Question: I am writing a dictionary application, and i am trying to import raw data from strings, one string per word. Amongst other things, the raw input strings contain the names of the parts of speech the corresponding word belongs to. In my datamodel I have a separate entity for 'Word's and 'PartOfSpeech', and i want to create one entity of the type 'PartOfSpeech' for each unique part of speech there may be in the input strings, and establish the relationships from the 'Word's to the relevant pars of speech. The 'PartOfSpeech' entity has just one Atribute, 'name', and one-to-many relationship to the 'Word':

My first implementation of getting unique 'PartOfSpeech' entities involved caching them in a mutable array and filtering it each time with a predicate. It worked, but it was slow. I decided to speed it up a bit by caching the PartsOfSpeech in an NSDictionary, and now when i try and save the datastore after the import, i get the error "Cannot save objects with references outside of their own stores.". It looks like the problem is in the dictionary, but how can i solve it?
Here is the code that worked:
(in both sniplets 'managedObjectContext' is an ivar, and 'processStringsInBackground:' method runs on a background thread using 'performSelectorInBackground:withObject:' method)
'''
- (void) processStringsInBackground:(NSFetchRequest *)wordStringsReq {
NSError *err = NULL;
NSFetchRequest *req = [[NSFetchRequest alloc] init];
[req setEntity:[NSEntityDescription entityForName:@"PartOfSpeech" inManagedObjectContext:managedObjectContext]];
err = NULL;
NSMutableArray *selectedPartsOfSpeech = [[managedObjectContext executeFetchRequest:req error:&err] mutableCopy];
NSPredicate *p = [NSPredicate predicateWithFormat:@"name like[c] $name"];
// NSPredicate *formNamePredicate = [NSPredicate predicateWithFormat:<#(NSString *)predicateFormat#>]
...
for (int i = 0; i < count; i++){
...
currentPos = [self uniqueEntityWithName:@"PartOfSpeech" usingMutableArray:selectedPartsOfSpeech predicate:p andDictionary:[NSDictionary dictionaryWithObject:partOfSpeech forKey:@"name"]];
...
}
}
- (NSManagedObject *) uniqueEntityWithName:(NSString *) entityName usingMutableArray:(NSMutableArray *)objects predicate:(NSPredicate *)aPredicate andDictionary:(NSDictionary *) params {
NSPredicate *p = [aPredicate predicateWithSubstitutionVariables:params];
NSArray *filteredArray = [objects filteredArrayUsingPredicate:p];
if ([filteredArray count] > 0) {
return [filteredArray objectAtIndex:0];
}
NSManagedObject *newObject = [NSEntityDescription insertNewObjectForEntityForName:entityName inManagedObjectContext:managedObjectContext];
NSArray *dicKeys = [params allKeys];
for (NSString *key in dicKeys) {
[newObject willChangeValueForKey:key];
[newObject setPrimitiveValue:[params valueForKey:key] forKey:key];
[newObject didChangeValueForKey:key];
}
[objects addObject:newObject];
return newObject;
}
'''
And here is the same, but with caching using NSMutableDictionary, which fails to save afterwards:
'''
- (void) processStringsInBackground:(NSFetchRequest *)wordStringsReq {
NSError *err = NULL;
[req setEntity:[NSEntityDescription entityForName:@"PartOfSpeech" inManagedObjectContext:managedObjectContext]];
NSArray *selectedPartsOfSpeech = [managedObjectContext executeFetchRequest:req error:&err];
NSMutableDictionary *partsOfSpeechChache = [[NSMutableDictionary alloc] init];
for (PartOfSpeech *pos in selectedPartsOfSpeech) {
[partsOfSpeechChache setObject:pos forKey:pos.name];
}
...
for (int i = 0; i < count; i++){
...
currentPos = [self uniqueEntity:@"PartOfSpeech" withName:partOfSpeech usingDictionary:partsOfSpeechChache];
...
}
}
- (NSManagedObject *)uniqueEntity:(NSString *) entityName withName:(NSString *) name usingDictionary:(NSMutableDictionary *) dic {
NSManagedObject *pos = [dic objectForKey:name];
if (pos != nil) {
return pos;
}
NSManagedObject *newPos = [NSEntityDescription insertNewObjectForEntityForName:entityName inManagedObjectContext:managedObjectContext];
[newPos willChangeValueForKey:@"name"];
[newPos setPrimitiveValue:name forKey:@"name"];
[newPos didChangeValueForKey:@"name"];
[dic setObject:newPos forKey:name];
return newPos;
}
'''
Could you help me to find the problem?
Best regards,
Timofey.
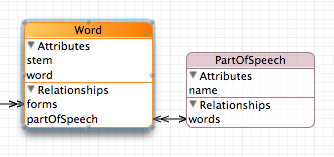
Answer: It turns out, that it is wrong to pass NSManagedContext to a thread different from the one it was created in. Instead, one should pass the NSPersistenceStroreCoordinator to another thread, and create a new managed object context there. In order to merge the changes into the "main" context, one should save the other thread's context, receive the notification on the completion of the save on the main thread and merge the changes (see apple docs regarding Core Data and concurrency, can't give you the link, because i read it in Xcode). So here are the changes i made to my code to make it work (only posting the changed lines):
'''''
-- (void) processStringsInBackground:(NSDictionary *) params {
NSFetchRequest *wordStringsReq = [params objectForKey:@"wordStringsReq"];
NSPersistentStoreCoordinator *coordinator = [params objectForKey:@"coordinator"];
NSManagedObjectContext *localContext = [[NSManagedObjectContext alloc] init];
[localContext setPersistentStoreCoordinator:coordinator];
'''
(all the references to the 'managedObjectContext' were replaced by 'localContext'
And on the main thread, i call this method thusly:
'''''
.......
NSDictionary *dict = [NSDictionary dictionaryWithObjectsAndKeys:req, @"wordStringsReq", persistentStoreCoordinator, @"coordinator", nil]; //the params i pass to the background method
[[NSNotificationCenter defaultCenter] addObserver:self selector:@selector(handleNotification:) name:@"NSManagingContextDidSaveChangesNotification" object:nil]; //register to receive the notification from the save
[self performSelectorInBackground:@selector(processStringsInBackground:) withObject:dict];
}
- (void) handleNotification:(NSNotification *) notific {
NSLog(@"got notification, %@", [notific name]);
[managedObjectContext mergeChangesFromContextDidSaveNotification:notific];
}
'''
Good luck!